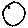
Label: moon